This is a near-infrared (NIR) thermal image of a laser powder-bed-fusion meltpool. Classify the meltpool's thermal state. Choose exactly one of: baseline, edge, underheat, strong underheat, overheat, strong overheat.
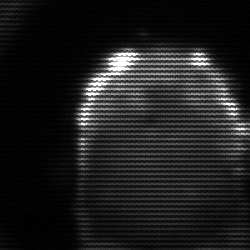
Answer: baseline